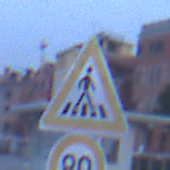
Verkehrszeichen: FussgaengerueberwegLinks
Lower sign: Geschwindigkeit80
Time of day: Dawn
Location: Outdoor (Urban)
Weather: PartlyCloudy
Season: NotSpecified
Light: Natural